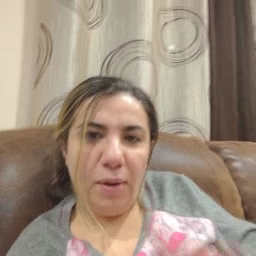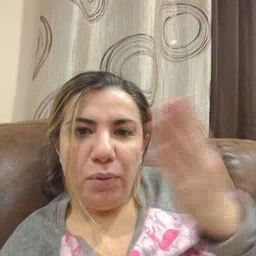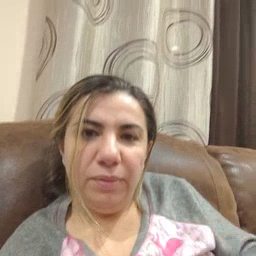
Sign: book